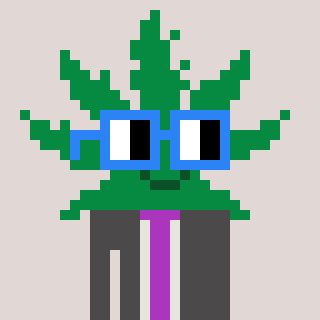
a pixel art character with square blue glasses, a weed-shaped head and a grayscale-colored body on a warm background